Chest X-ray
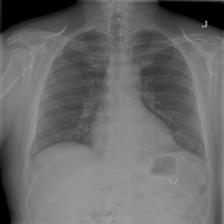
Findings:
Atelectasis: negative
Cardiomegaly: negative
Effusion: negative
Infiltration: negative
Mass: negative
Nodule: negative
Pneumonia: negative
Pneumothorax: negative
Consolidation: negative
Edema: negative
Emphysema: negative
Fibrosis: negative
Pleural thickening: negative
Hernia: negative